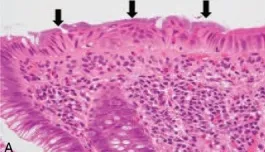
(A) Histopathological examination of colonic mucosa reveals basophilic fringes on the luminal surface of intestinal mucosa (black arrows) and infiltration of lymphocytes and eosinophils in a subepithelial lesion. (Hematoxylin and eosin stain, x400).
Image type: pathology (h&e)